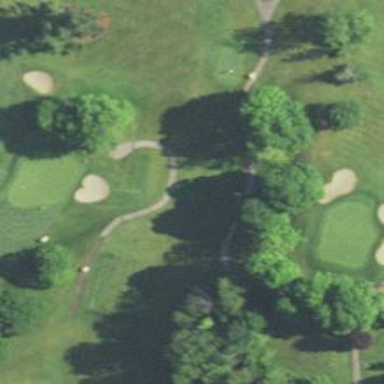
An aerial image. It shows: Path for both roads and golfers.